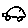
Label: car